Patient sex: M
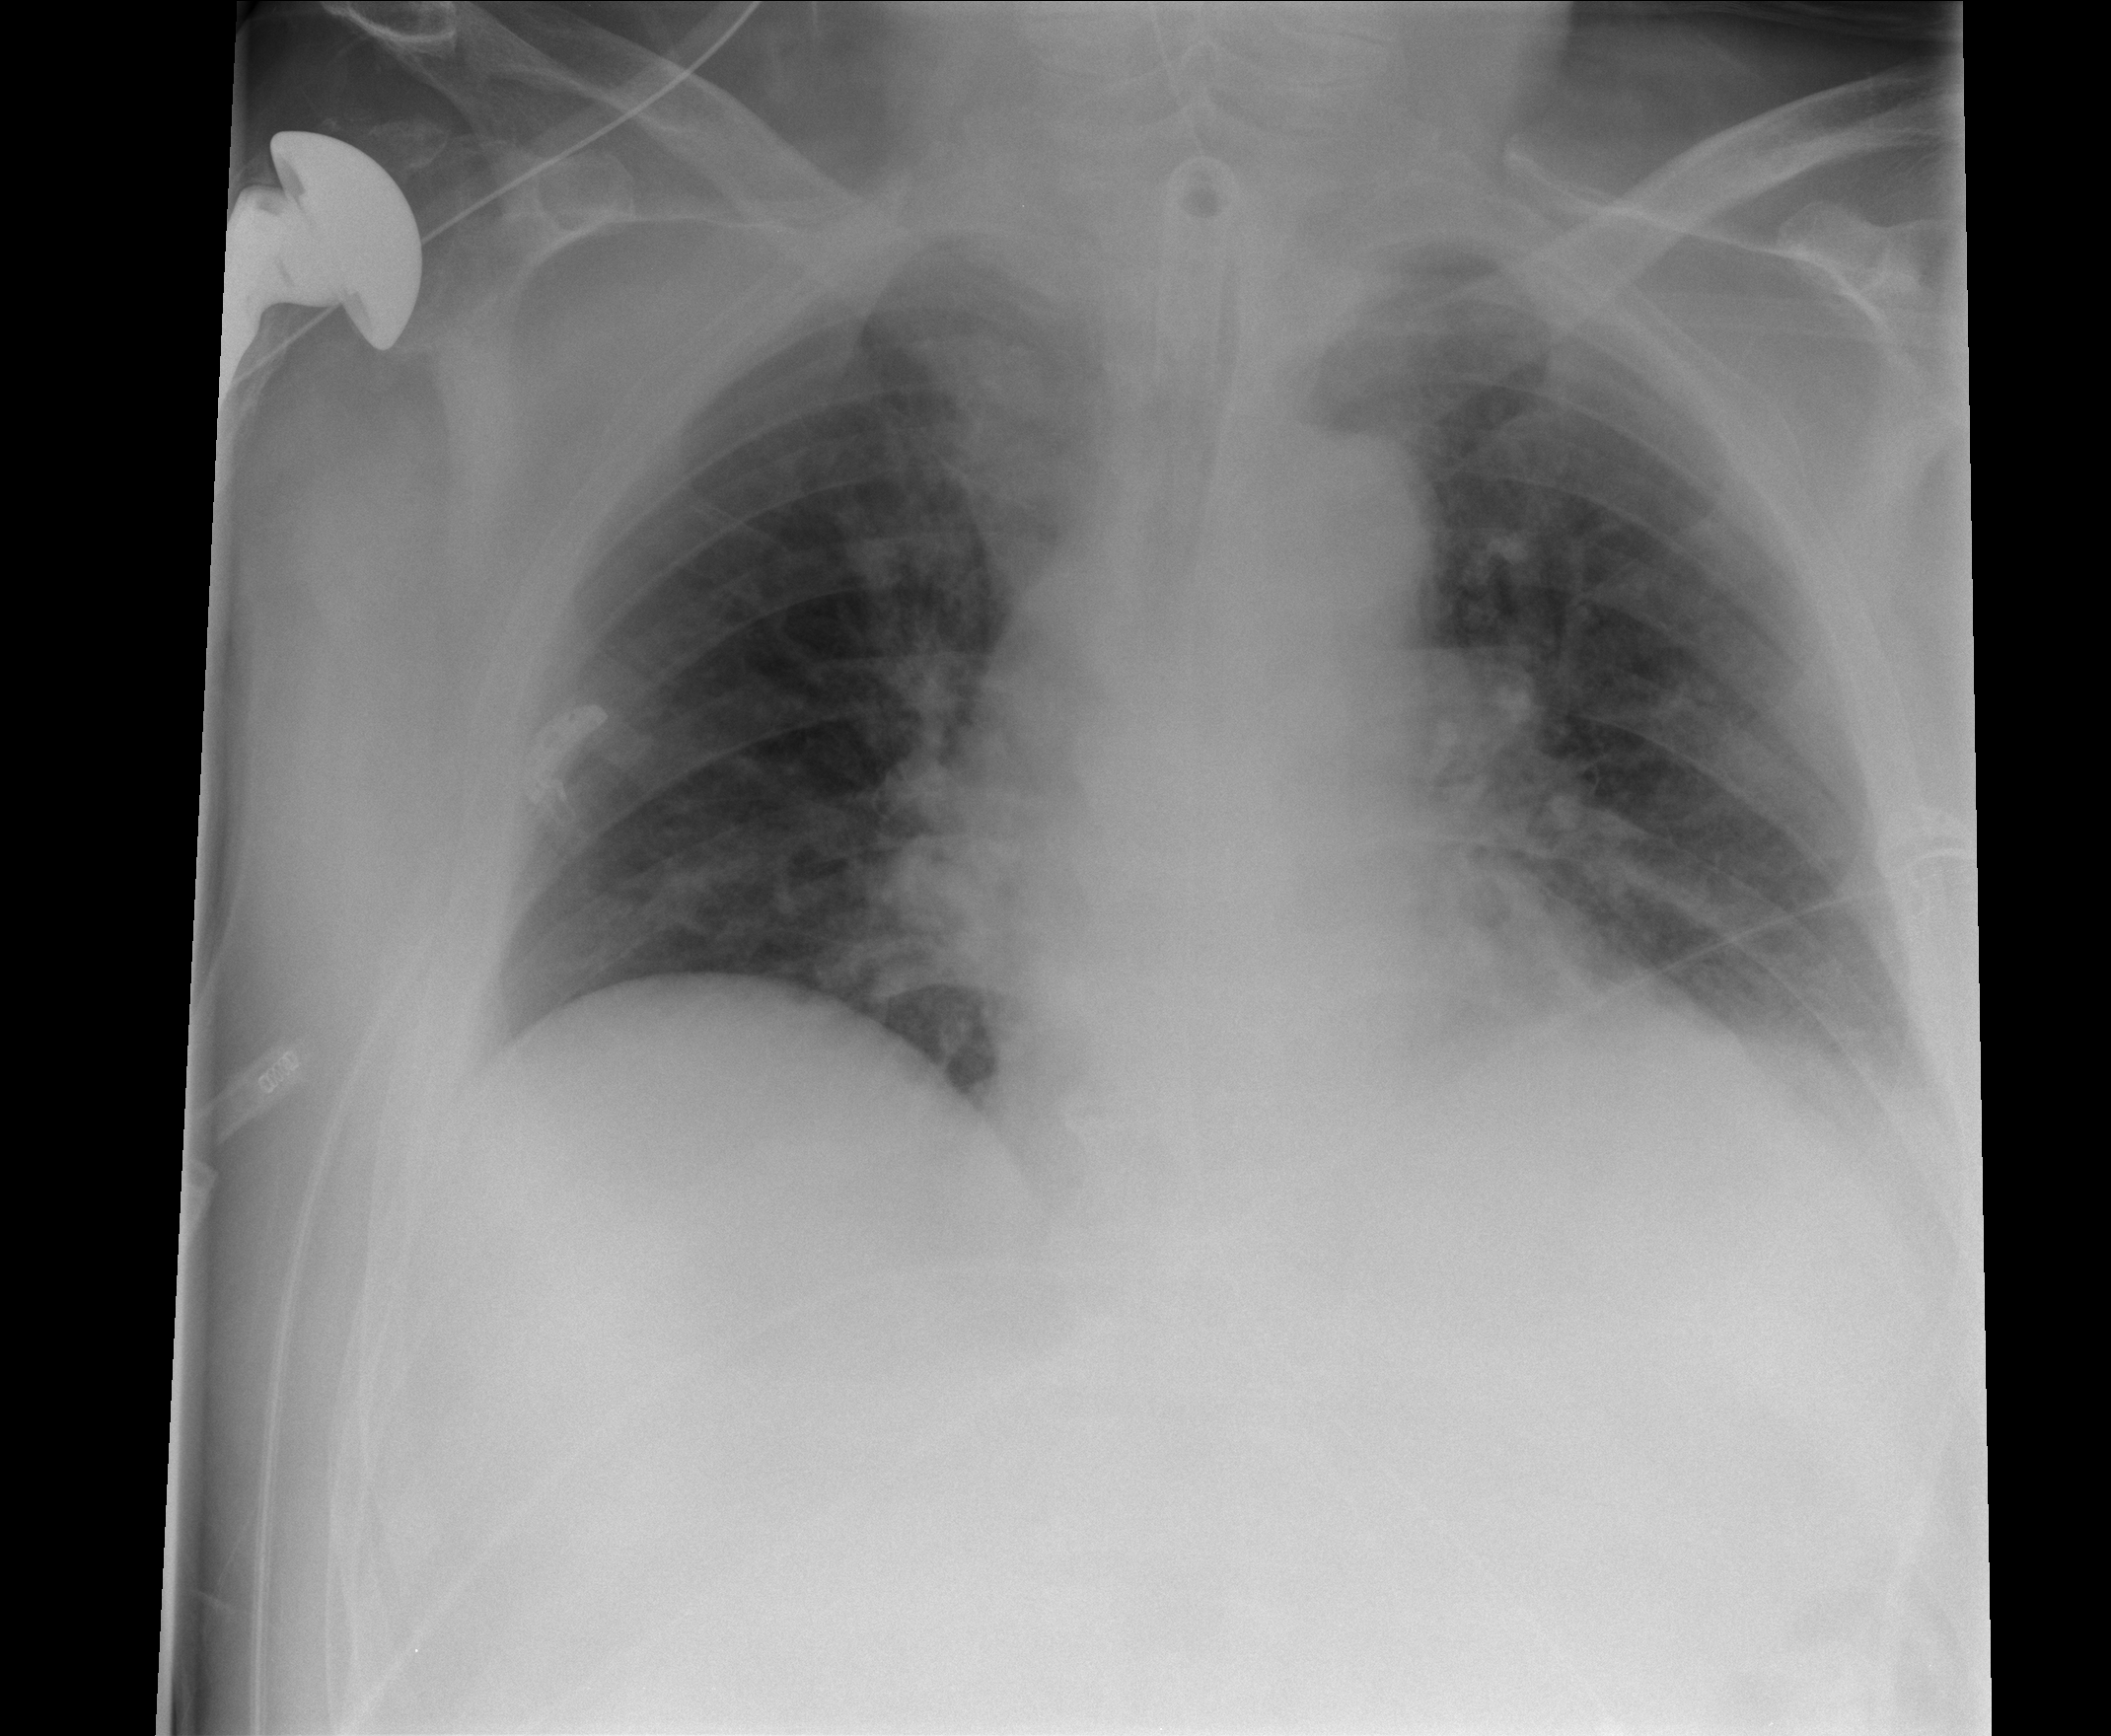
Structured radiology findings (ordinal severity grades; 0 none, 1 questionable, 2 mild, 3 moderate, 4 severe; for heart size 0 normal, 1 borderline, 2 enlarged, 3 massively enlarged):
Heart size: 2
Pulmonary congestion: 1
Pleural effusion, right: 0
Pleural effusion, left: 2
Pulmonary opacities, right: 2
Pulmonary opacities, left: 2
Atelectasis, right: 0
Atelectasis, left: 2